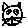
Label: cat